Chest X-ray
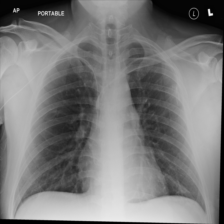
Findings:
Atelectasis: negative
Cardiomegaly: negative
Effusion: negative
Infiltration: negative
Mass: negative
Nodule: negative
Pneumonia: negative
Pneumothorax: negative
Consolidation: negative
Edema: negative
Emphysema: negative
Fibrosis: negative
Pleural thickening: negative
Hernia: negative